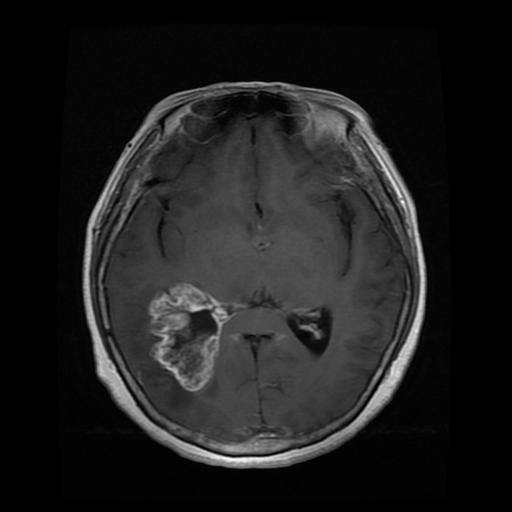
Label: glioma